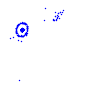
Particle: electron